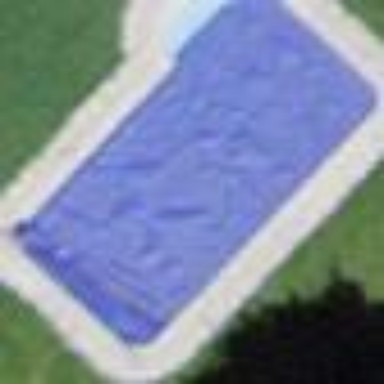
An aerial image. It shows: Swimming pool located in leisure land.